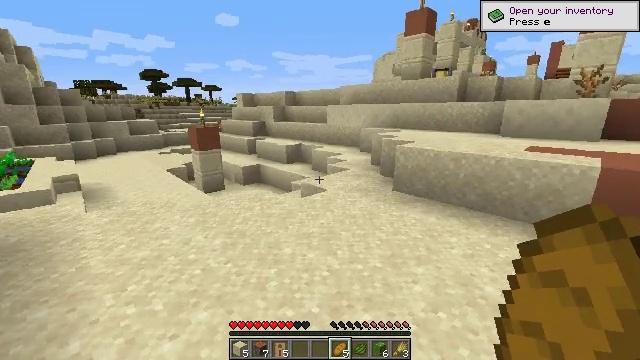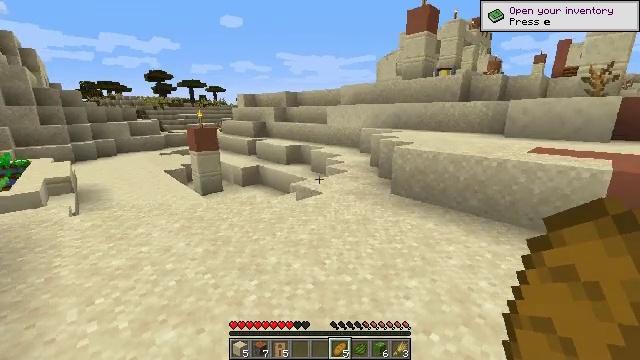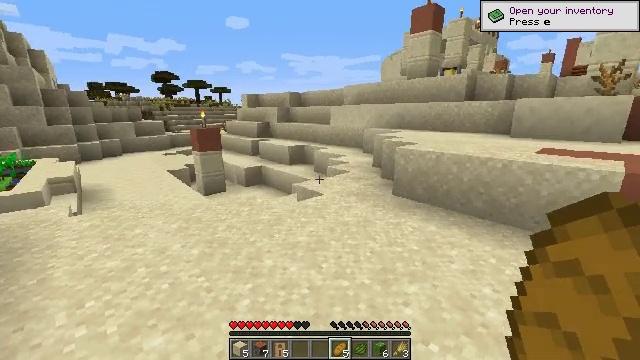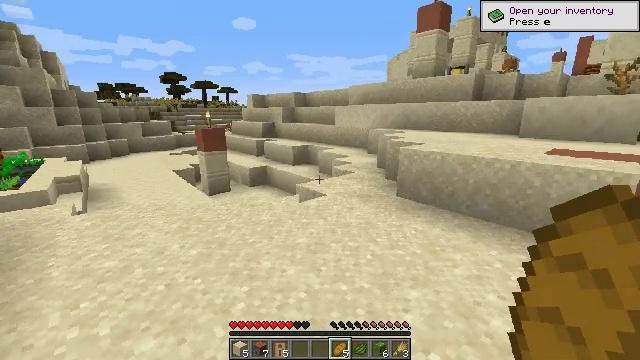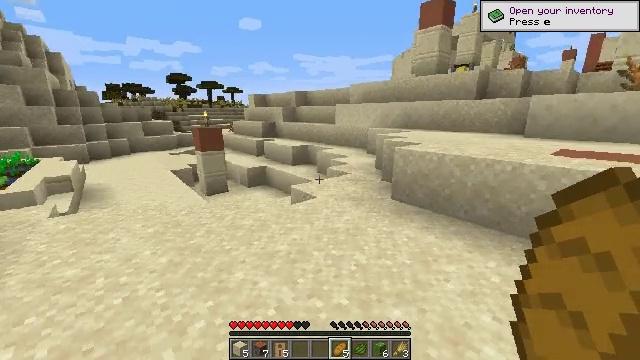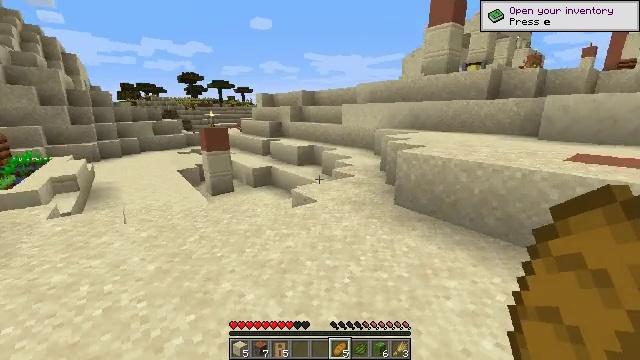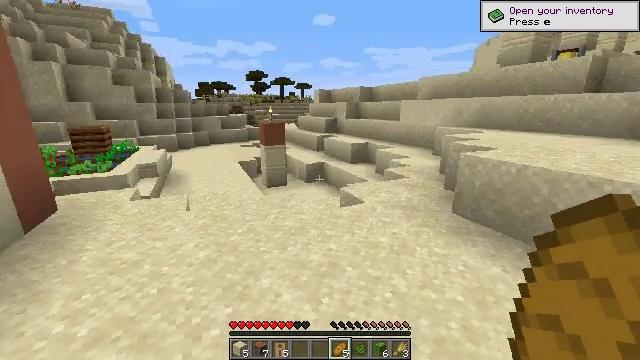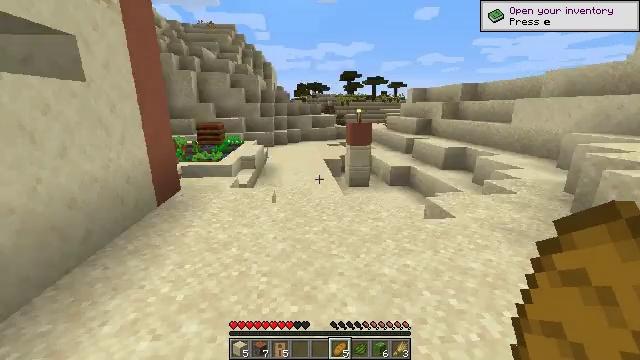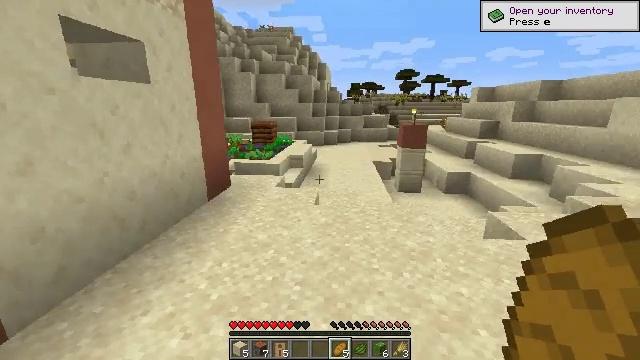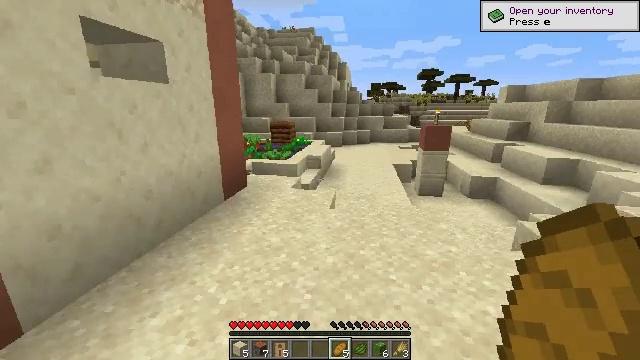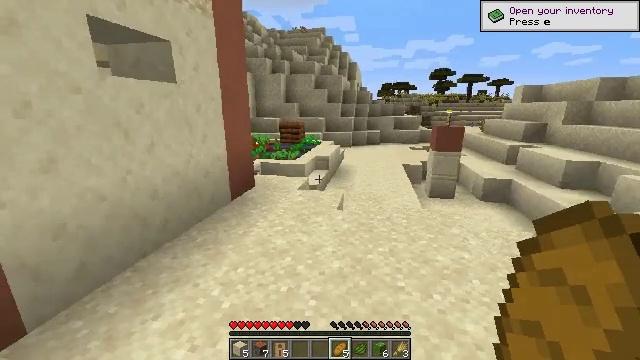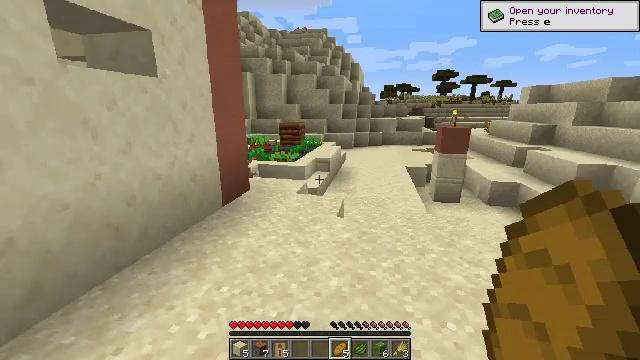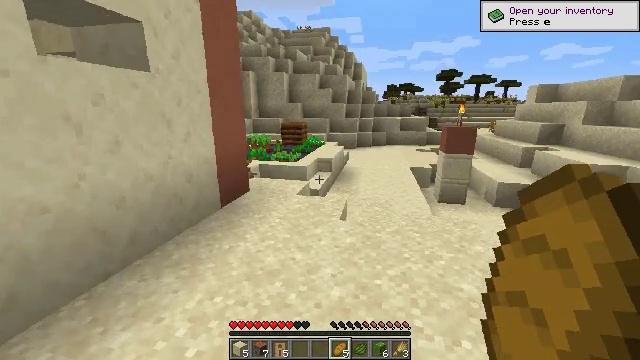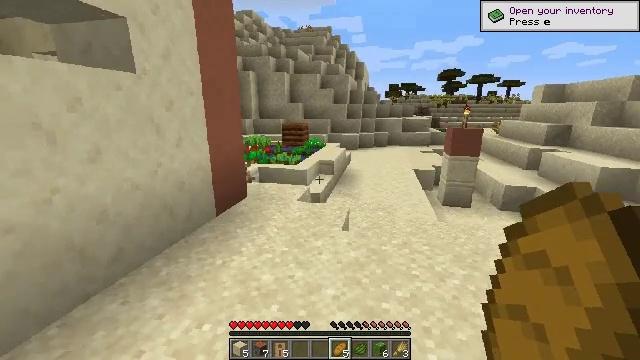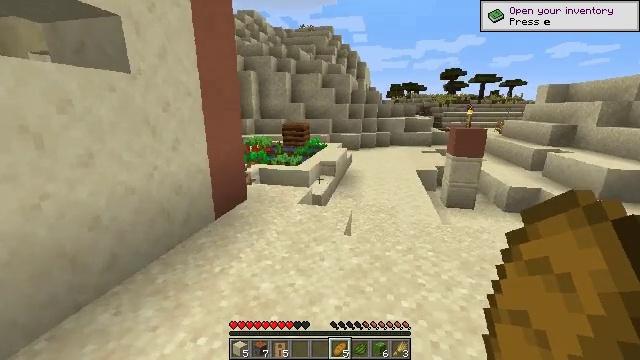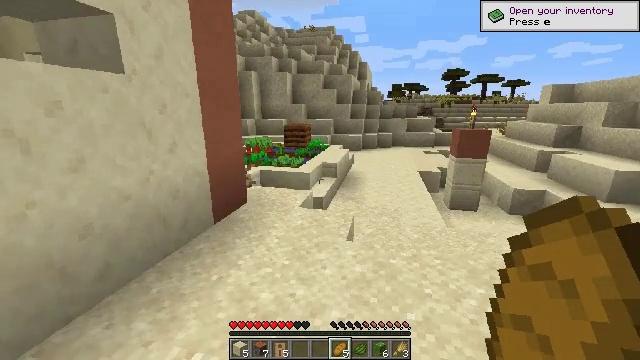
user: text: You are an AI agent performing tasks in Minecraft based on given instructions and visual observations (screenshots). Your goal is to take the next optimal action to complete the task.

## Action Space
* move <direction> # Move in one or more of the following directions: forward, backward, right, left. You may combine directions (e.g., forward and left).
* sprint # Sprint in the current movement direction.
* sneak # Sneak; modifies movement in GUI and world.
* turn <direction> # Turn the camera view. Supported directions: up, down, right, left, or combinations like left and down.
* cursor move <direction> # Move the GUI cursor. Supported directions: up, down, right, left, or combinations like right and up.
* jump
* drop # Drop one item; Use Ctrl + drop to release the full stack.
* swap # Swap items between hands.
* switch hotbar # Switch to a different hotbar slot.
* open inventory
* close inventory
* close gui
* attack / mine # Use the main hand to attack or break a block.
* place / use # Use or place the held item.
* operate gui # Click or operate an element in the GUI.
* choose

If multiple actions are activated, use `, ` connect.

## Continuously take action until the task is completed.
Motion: motion action
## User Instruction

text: Get the lime bed back into inventory.
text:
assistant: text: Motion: move forward and move right
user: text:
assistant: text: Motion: move forward and move right, turn left
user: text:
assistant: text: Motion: move forward and move right, turn left
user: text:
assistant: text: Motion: move forward and move right, turn left
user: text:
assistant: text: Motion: move forward and move right, turn left
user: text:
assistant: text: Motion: move forward, turn left
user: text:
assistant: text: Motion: move forward, turn left
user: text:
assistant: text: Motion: move forward, turn left
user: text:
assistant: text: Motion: move forward, turn left
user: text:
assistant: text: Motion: move forward, turn left
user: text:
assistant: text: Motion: move forward
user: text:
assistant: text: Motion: move forward
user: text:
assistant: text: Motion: move forward
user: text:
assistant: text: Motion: move forward
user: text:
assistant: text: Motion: move forward
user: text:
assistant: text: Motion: no_op
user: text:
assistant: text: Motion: no_op
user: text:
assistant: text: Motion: no_op
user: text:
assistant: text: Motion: no_op
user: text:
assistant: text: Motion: no_op
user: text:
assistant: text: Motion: no_op
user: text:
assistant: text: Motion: no_op
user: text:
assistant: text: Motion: no_op
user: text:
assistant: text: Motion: no_op
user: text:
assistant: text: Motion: no_op
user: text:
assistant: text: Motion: no_op
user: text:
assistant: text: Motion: no_op
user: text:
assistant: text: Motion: no_op
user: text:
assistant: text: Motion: no_op
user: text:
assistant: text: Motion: turn right